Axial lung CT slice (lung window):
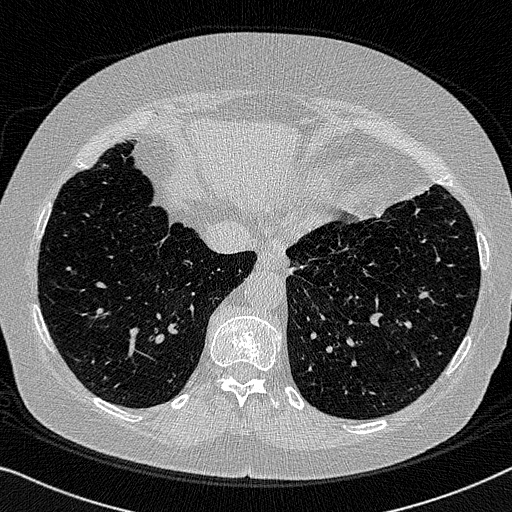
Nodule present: no